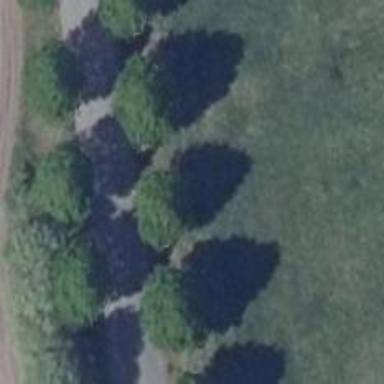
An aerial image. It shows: Avenue lined with broadleaved deciduous trees.